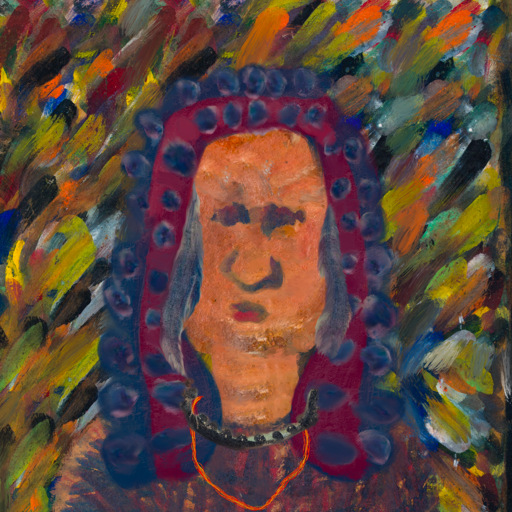
Background: An_Impression, Head And Neck Front: Boggyland, Face Front: In_The_Sun, Bust: In_The_Sun, Hair Front: Hill_Girl, Head Accessory: Blank, Second Necklace: Gypsy_Mother_2, Necklace: Childish, Baby: Blank